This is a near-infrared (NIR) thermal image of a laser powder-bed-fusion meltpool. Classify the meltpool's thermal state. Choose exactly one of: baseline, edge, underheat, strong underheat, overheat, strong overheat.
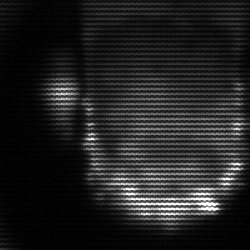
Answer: baseline